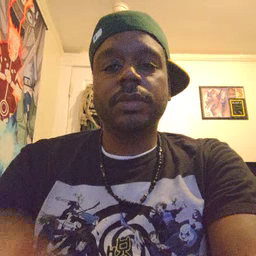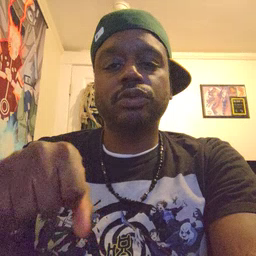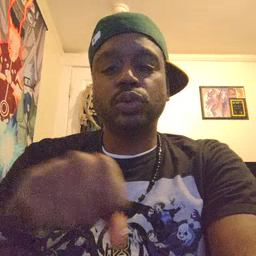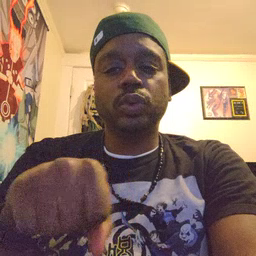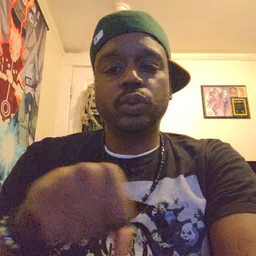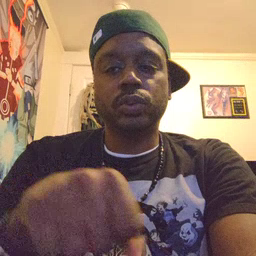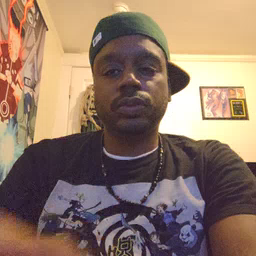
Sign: shoe